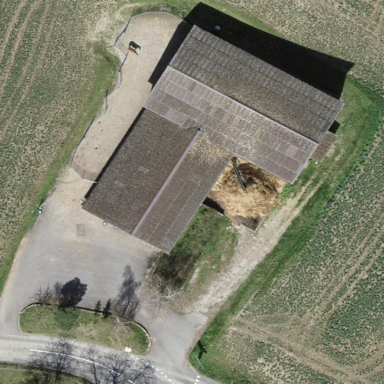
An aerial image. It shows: Farmyard area.